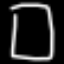
Label: square